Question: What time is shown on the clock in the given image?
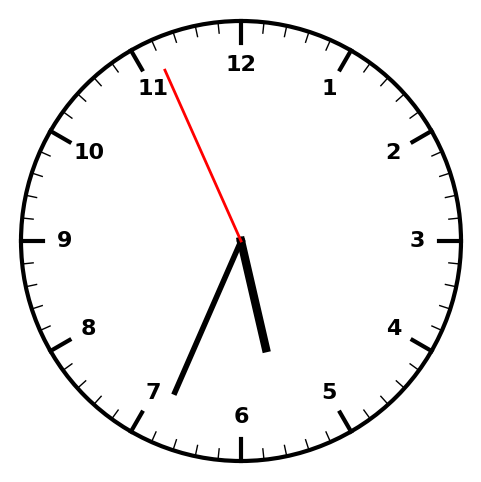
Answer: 05:33:56